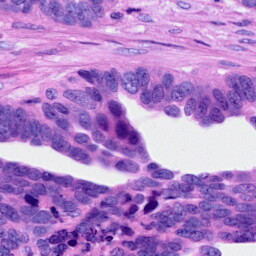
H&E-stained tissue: Ovarian